Question: I'm in a curious situation whereby I've realising if the set breakpoint on my code then it will be triggered, otherwise the method is never called. My question is; how would setting a breakpoint on alter the way C# code would interact with a WinForms application?
The culprit seems to be <URL>. I've set the Flowlayoutpanel's autoScroll property to , and the vertical scrollbar is visible but it still makes no difference.

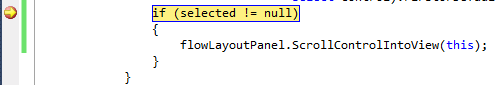
Answer: The call stack would make it obvious. Having to guess without one: yes, the debugger can certainly affect GUI code. Particularly so by setting a breakpoint. It is a side-effect of the focus changing from your window to the Visual Studio main window. And back. That affects code that subscribes the windows' De/Activated events, Got/LostFocus events and any code that involves painting if VS overlaps your window.
This can certainly get in the way when debugging GUI code that depends on these events. In extreme cases you may need to setup the remote debugger on another machine so this focus switching doesn't happen while debugging.
ScrollControlIntoView() is associated as well. That normally happens automatically when a control acquires the focus. This roughly answers your question, hard to see how it could be useful to actually solve your problem though. Be sure to look at the call stack to get more insight.